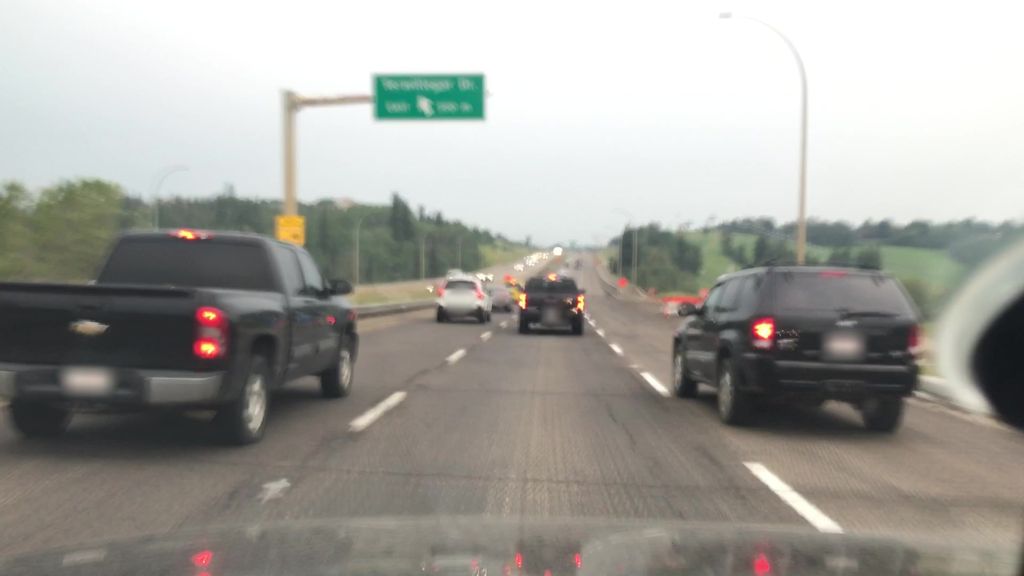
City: edmonton